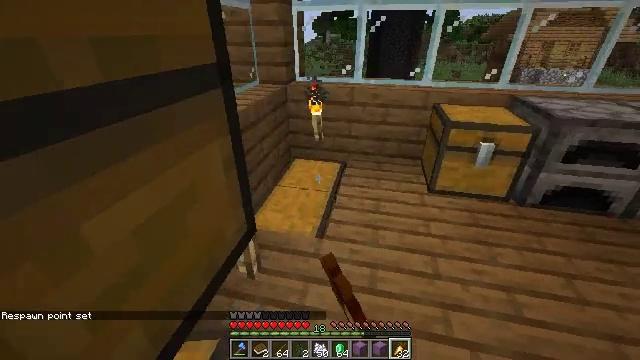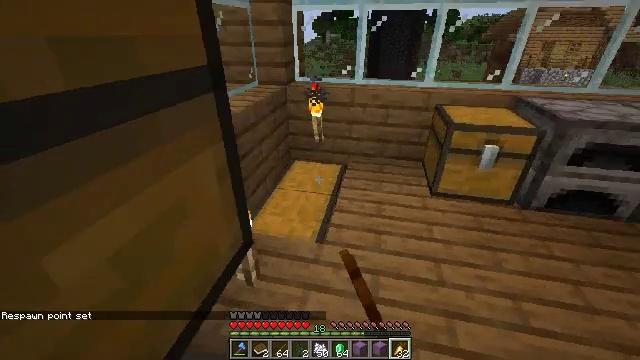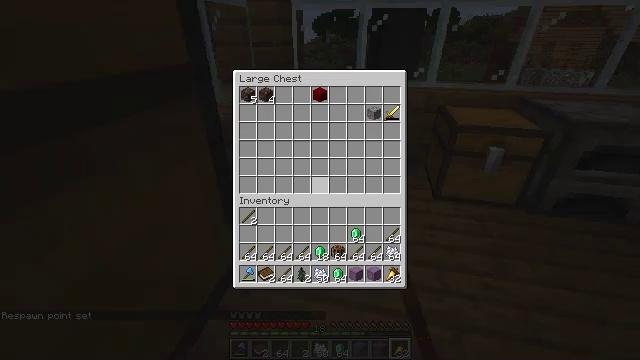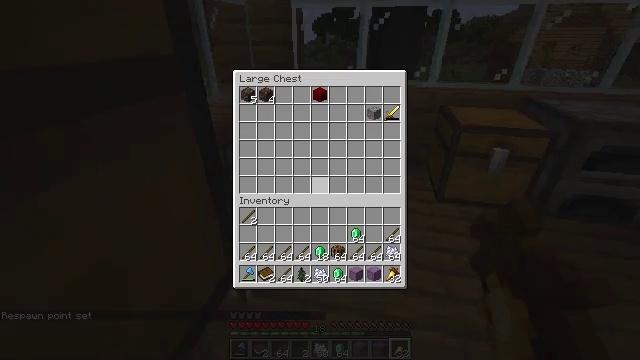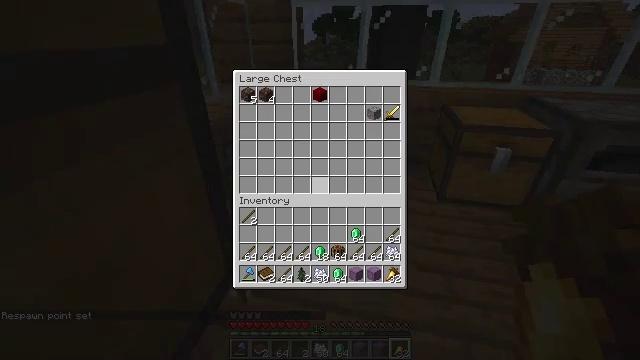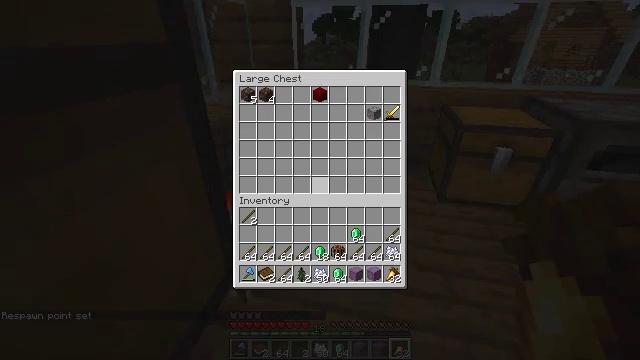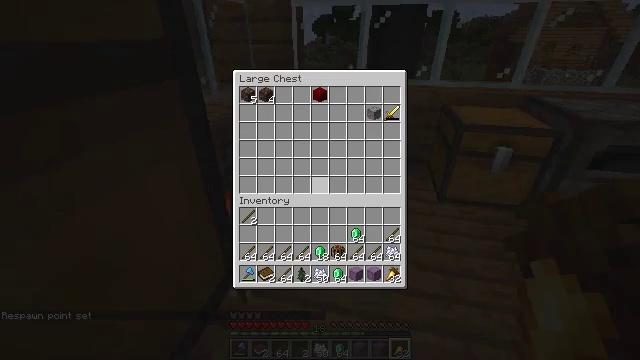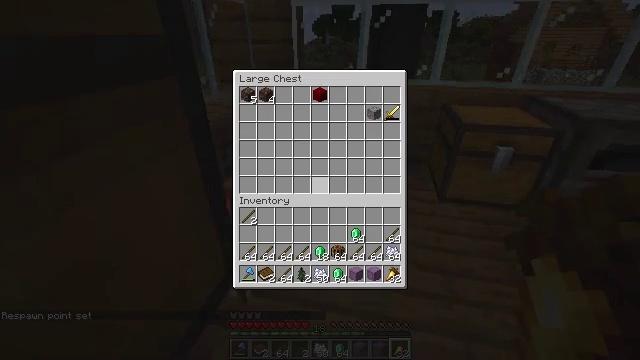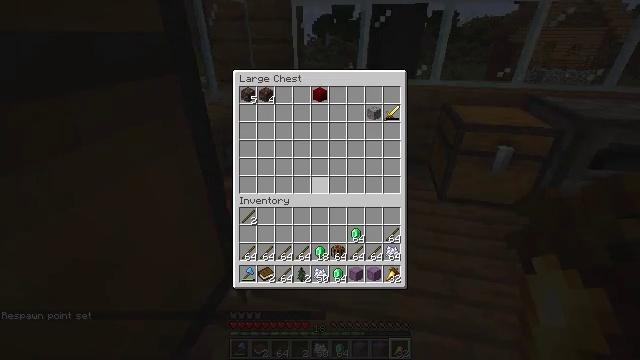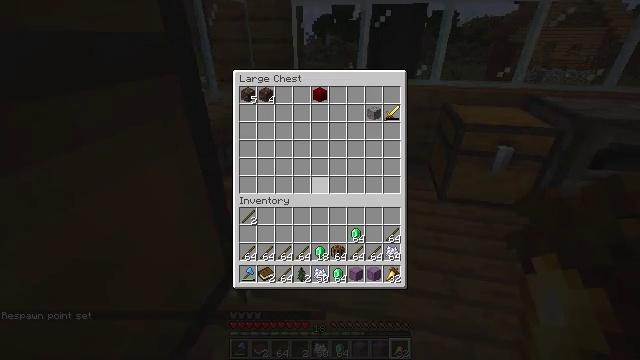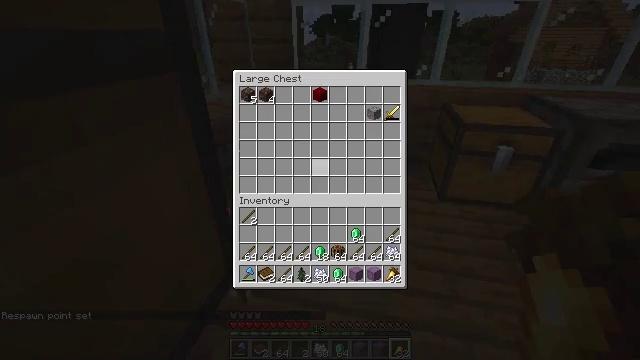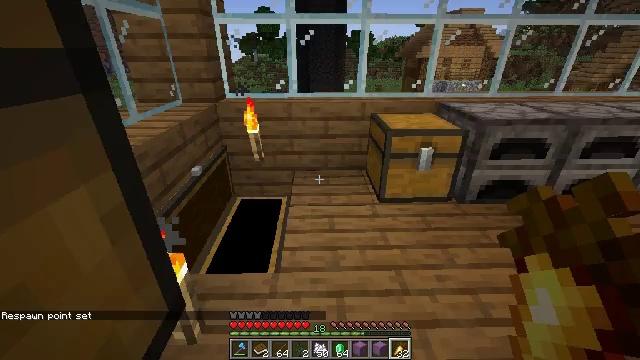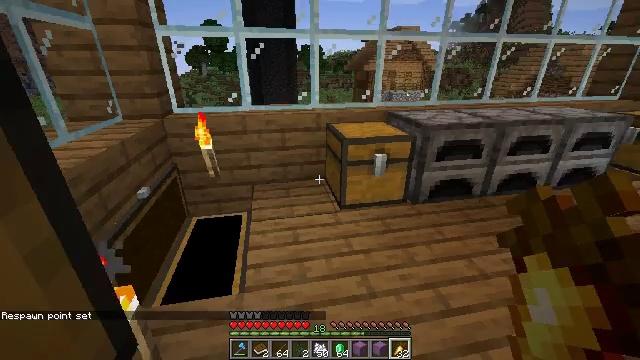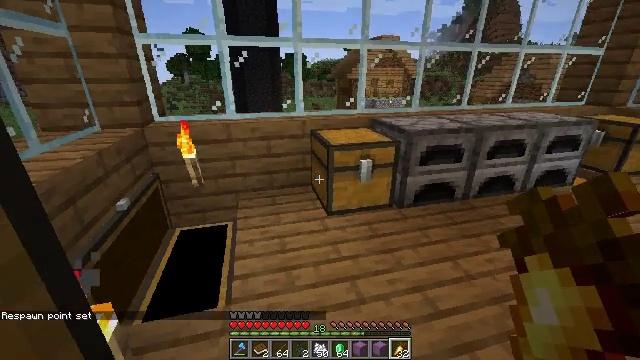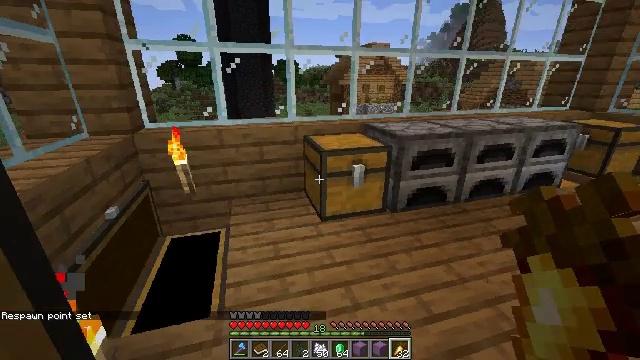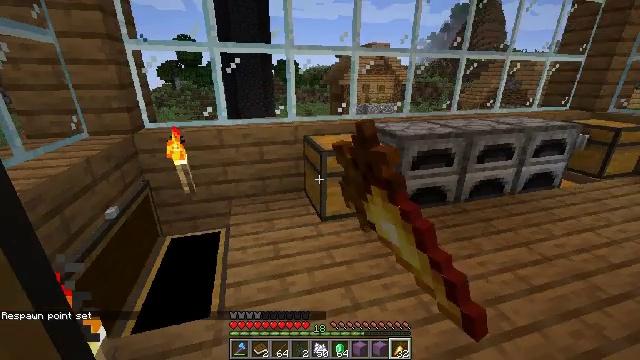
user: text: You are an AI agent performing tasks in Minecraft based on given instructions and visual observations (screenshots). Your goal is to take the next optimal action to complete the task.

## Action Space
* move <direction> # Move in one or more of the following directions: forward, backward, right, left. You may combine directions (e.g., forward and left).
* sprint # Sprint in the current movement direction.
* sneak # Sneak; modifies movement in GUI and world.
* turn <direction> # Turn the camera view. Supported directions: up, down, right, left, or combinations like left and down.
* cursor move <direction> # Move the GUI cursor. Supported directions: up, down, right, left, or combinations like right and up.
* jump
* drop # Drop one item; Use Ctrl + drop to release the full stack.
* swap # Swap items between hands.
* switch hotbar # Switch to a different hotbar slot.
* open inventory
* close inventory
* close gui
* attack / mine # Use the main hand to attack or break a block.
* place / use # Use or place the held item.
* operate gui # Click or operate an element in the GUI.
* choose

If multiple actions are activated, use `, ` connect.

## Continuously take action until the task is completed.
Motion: motion action
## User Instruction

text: Create diamond leggings with the crafting table.
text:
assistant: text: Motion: no_op
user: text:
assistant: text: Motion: open gui
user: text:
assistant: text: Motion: no_op
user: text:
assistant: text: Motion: no_op
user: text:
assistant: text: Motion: no_op
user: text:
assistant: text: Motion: no_op
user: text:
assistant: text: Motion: no_op
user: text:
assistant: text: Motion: no_op
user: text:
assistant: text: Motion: no_op
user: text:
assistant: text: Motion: cursor move right and up
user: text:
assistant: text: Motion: cursor move right and up
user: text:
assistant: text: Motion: turn right and up, close gui
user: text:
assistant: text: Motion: turn right and up
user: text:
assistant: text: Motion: turn right and up, use / place
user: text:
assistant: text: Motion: use / place
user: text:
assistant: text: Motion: use / place
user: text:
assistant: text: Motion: use / place
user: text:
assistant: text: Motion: use / place
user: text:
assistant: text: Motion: open gui
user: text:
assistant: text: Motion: no_op
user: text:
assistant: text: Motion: cursor move left
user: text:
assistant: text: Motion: no_op
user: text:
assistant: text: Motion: cursor move up
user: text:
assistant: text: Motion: sneak
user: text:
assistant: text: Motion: sneak, cursor move up
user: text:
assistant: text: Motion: sneak
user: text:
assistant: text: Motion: sneak, cursor move right
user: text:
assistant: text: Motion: sneak, cursor move right
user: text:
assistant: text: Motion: sneak, cursor move right
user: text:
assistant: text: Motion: sneak, cursor move right